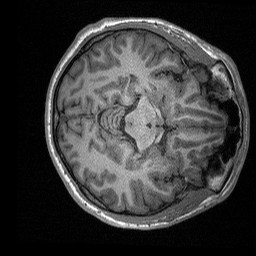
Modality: T1w
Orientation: axial
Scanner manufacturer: siemens
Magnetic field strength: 3 T
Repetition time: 2.3 s
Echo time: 0.00226 s